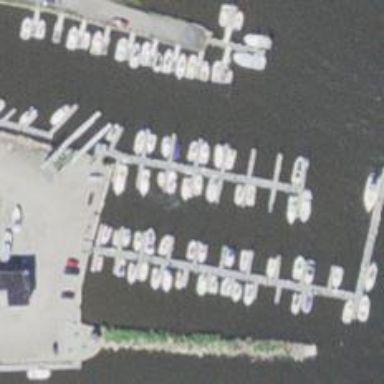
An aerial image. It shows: Man-made pier.